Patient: sex M, age 67
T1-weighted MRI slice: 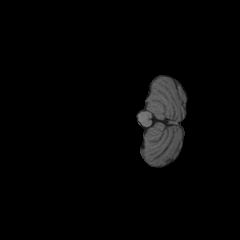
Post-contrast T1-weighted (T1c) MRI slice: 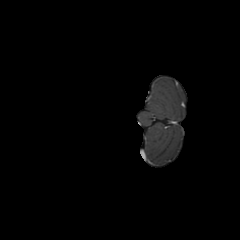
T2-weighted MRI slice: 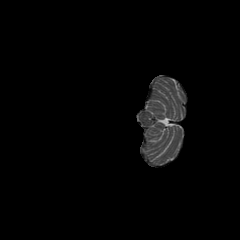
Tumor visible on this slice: no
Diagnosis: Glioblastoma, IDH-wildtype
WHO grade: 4